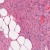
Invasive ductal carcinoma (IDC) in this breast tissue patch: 0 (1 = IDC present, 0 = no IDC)